Field crop: tomato
Growth stage: 2
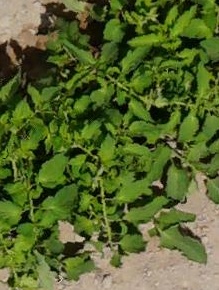
Species: tomato